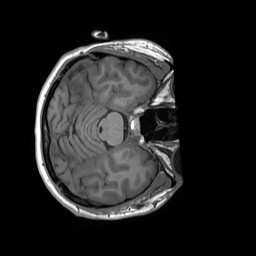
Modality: T1w
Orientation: axial
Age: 30
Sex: female
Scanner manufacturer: siemens
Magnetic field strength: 3 T
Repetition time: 1.8 s
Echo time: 0.00232 s